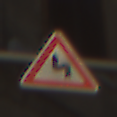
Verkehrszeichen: DoppelkurveZunaechstLinks
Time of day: Midday
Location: Outdoor (Urban)
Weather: Clear
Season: NotSpecified
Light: Natural